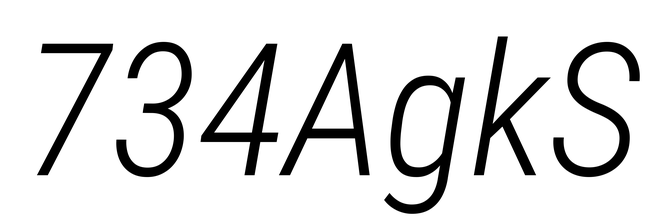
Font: Roboto-Italic_Condensed_Light_Italic